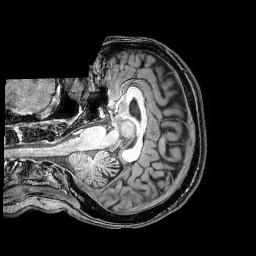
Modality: T1w
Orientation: axial
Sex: female
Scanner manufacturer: philips
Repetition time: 0.008199 s
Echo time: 0.00377 s